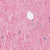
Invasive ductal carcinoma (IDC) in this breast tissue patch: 0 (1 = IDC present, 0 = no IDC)